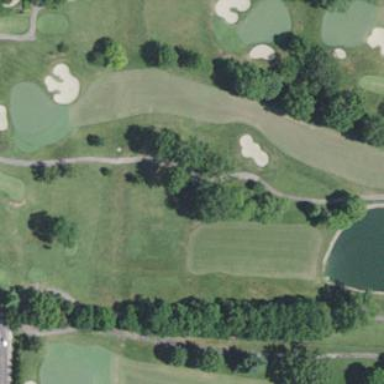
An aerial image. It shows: Grassy area designated as golf fairway.